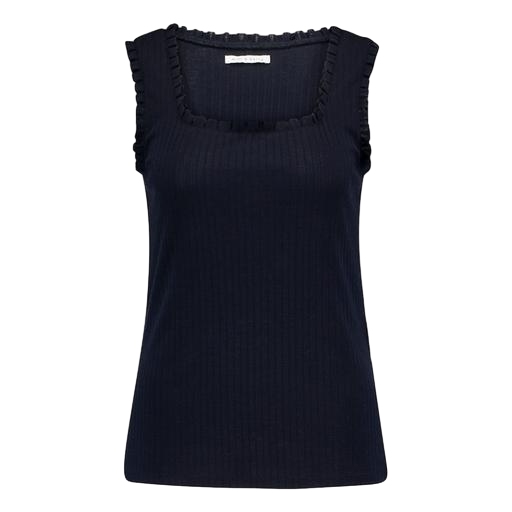
dark blue tank top, dark blue tank, black ribbed tank top, white background